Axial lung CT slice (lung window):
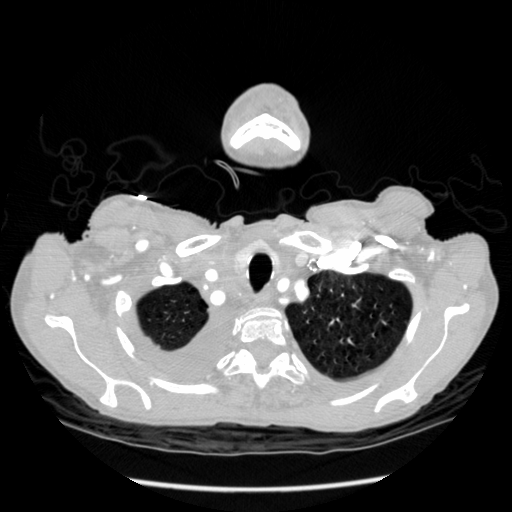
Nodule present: no